Question: Would like to have clickable column titles eg click on TagCode once and it orders by that, and again it reverses. Same for Number.
Using MVC3/Razor and LightSpeed (ORM).
I know that a grid eg <URL> may be the way forward. But as I don't need paging or filtering, I'd like to keep it simple for now.
Is there a simple example of code (maybe with an up/down icon) that would help?

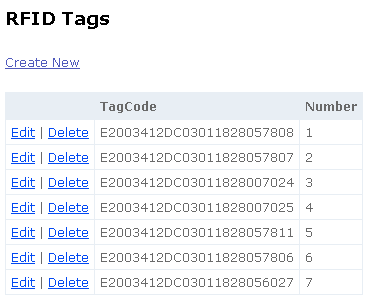
Answer: @Dave
Sorry, I missed your main point in my first answer
If you want to implement sorting using pure MVC3,
I can do that with following steps
1. list action method passing sortcolumn and order info to viewpage via ViewBag
2. Html Helper method to build actionlink with column ordering display
3. list viewpage calling the helper method
<URL>
---
'''
public ActionResult Index(string sortColumn, bool? asc)
{
if (string.IsNullOrWhiteSpace(sortColumn))
sortColumn = "Number";
asc = asc ?? true;
SortDirection sortDirection = asc == true ? SortDirection.Ascending : SortDirection.Descending;
var query = _service.GetTags().OrderBy(sortColumn, sortDirection);
return View(query);
}
'''
'''
public static MvcHtmlString ActionLinkWithColumnOrder(this HtmlHelper helper,
string columnName,string action,string currentColumn,bool currentOrder)
{
object routeValues;
object htmlAttributes = null;
if (columnName == currentColumn)
{
routeValues = new { sortColumn = columnName, asc = !currentOrder };
htmlAttributes = new { @class = currentOrder ? "sort_asc" : "sort_desc" };
}
else
{
routeValues = new { sortColumn = columnName };
}
return helper.ActionLink(columnName, action, routeValues, htmlAttributes);
}
'''
...
@Html.ActionLinkWithColumnOrder("TagCode", "Index", (string)ViewBag.sortColumn, (bool)ViewBag.asc)
...
@Html.ActionLinkWithColumnOrder("Number", "Index", (string)ViewBag.sortColumn, (bool)ViewBag.asc)
Sangsu PARK (<URL>